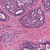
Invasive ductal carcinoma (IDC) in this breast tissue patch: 0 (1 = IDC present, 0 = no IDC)